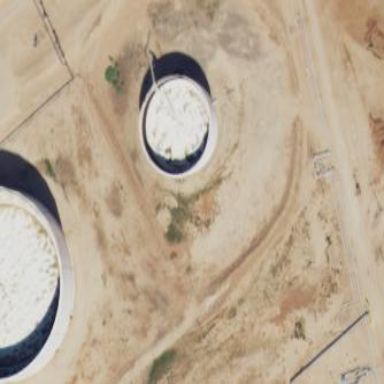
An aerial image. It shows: Storage tank that is man-made.